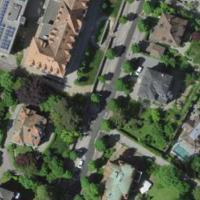
EUNIS habitat code: 55
Species observed at this site:
Rana temporaria
Convolvulus arvensis